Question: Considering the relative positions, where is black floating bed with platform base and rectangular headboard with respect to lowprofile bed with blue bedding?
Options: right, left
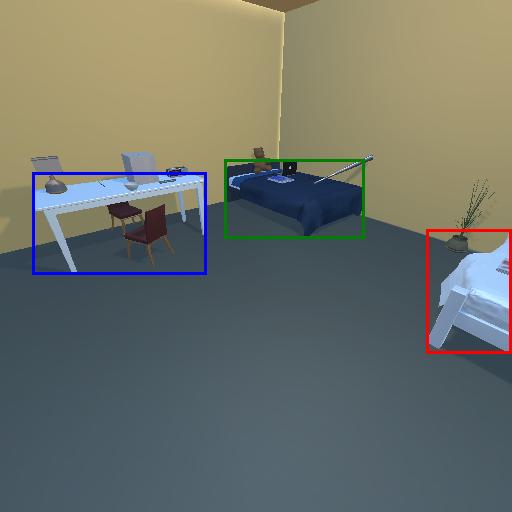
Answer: right